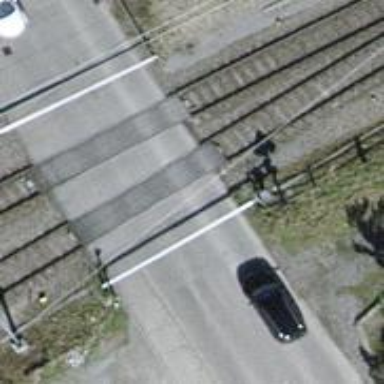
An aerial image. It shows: Railway level crossing.